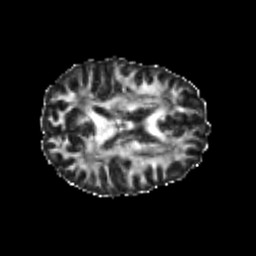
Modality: FA
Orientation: axial
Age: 24
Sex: female
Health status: healthy
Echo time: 0.074 s